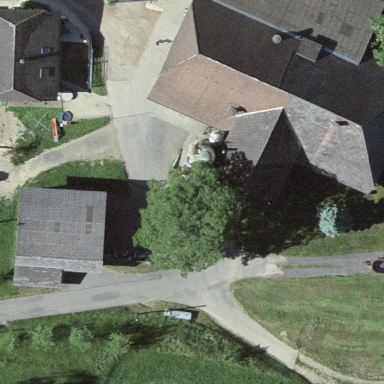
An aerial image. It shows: Farm building.